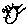
Label: sun